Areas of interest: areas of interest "Transportation stations"
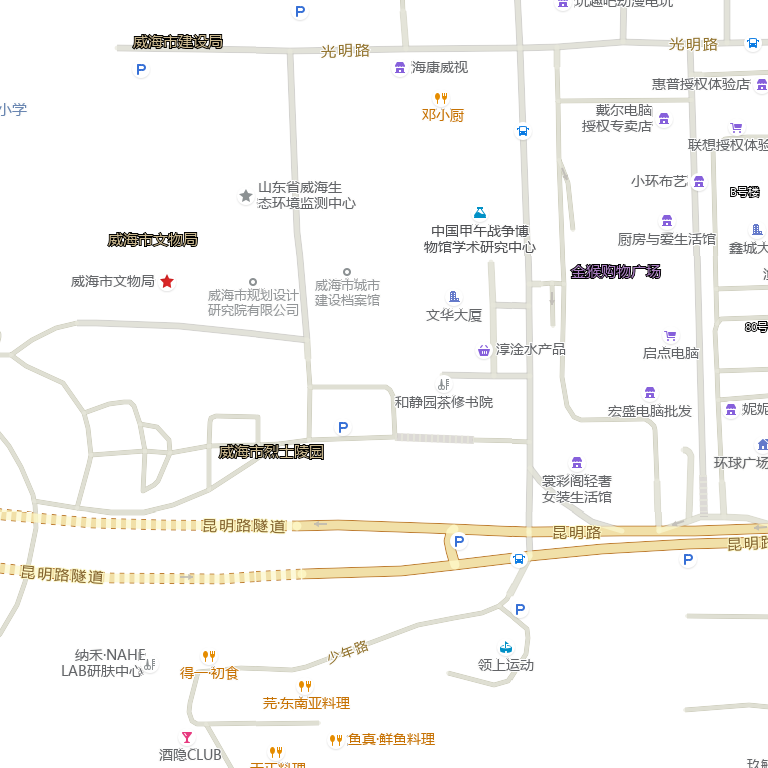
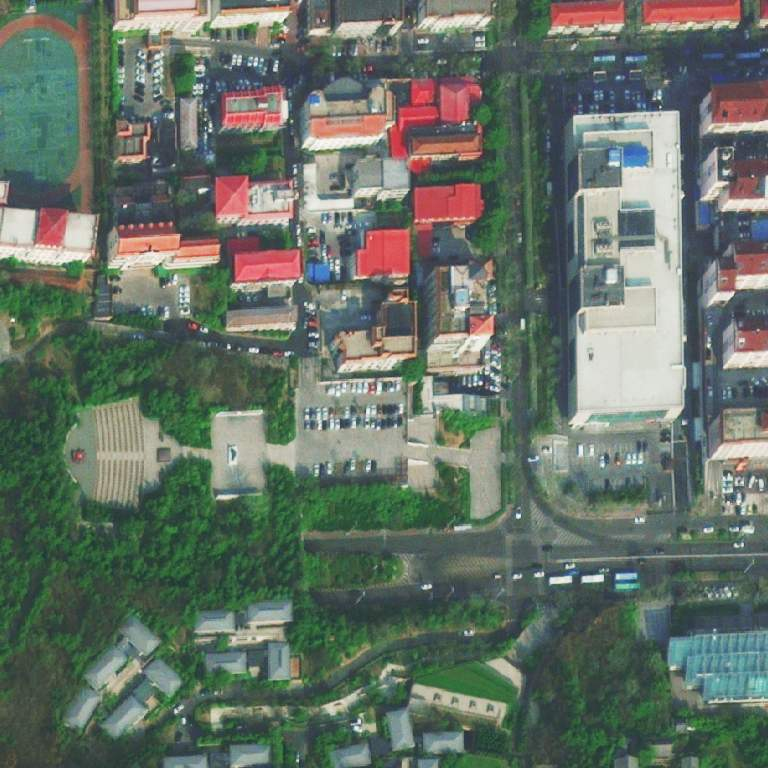